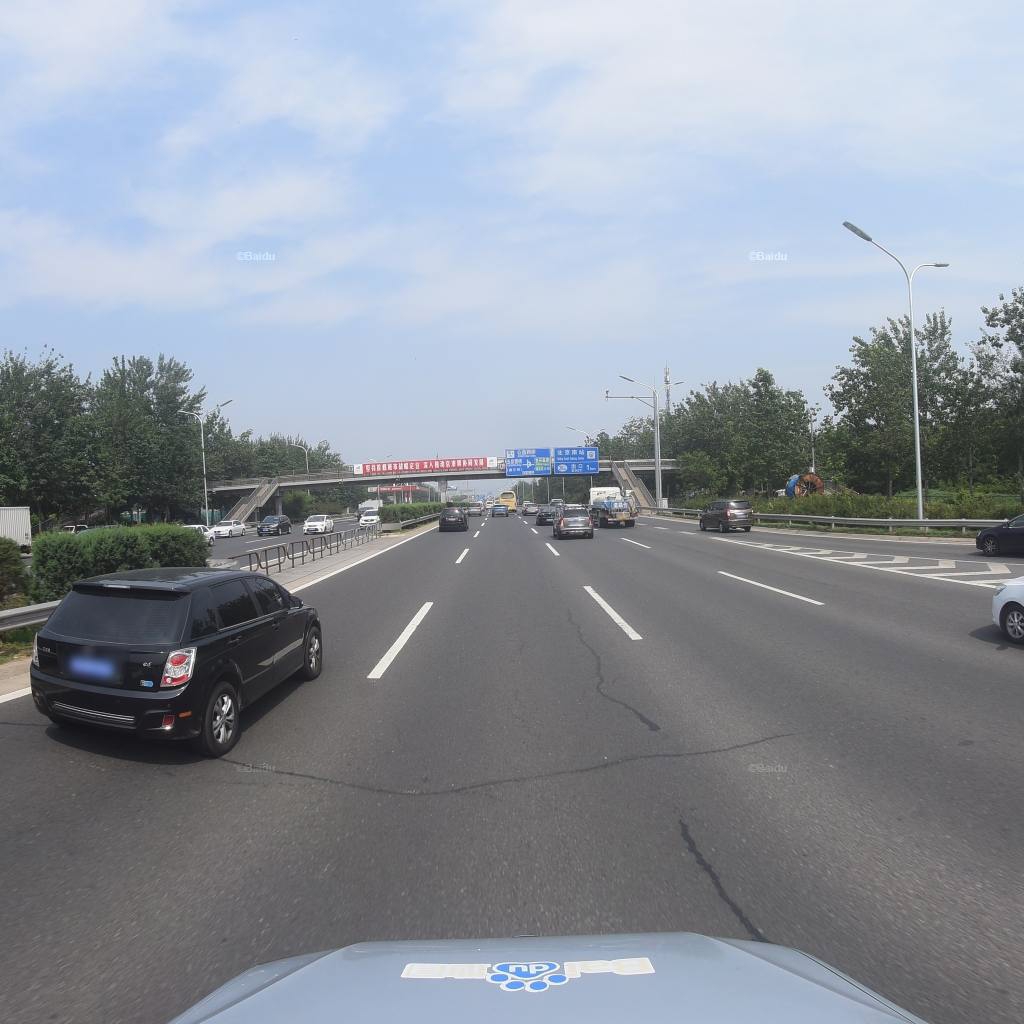
Region: Fengtai
Road damage annotations: transverse patch, longitudinal patch, longitudinal patch, transverse patch